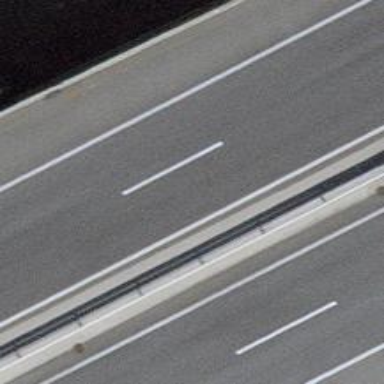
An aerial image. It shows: Motorway.